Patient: sex M, age 77
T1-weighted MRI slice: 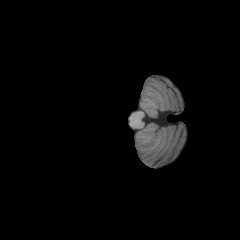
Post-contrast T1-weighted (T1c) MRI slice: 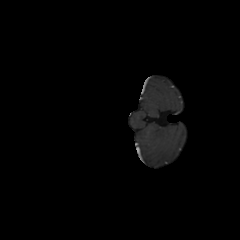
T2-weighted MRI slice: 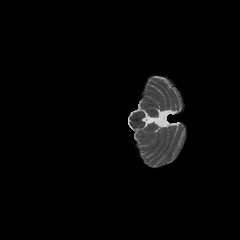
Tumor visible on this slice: no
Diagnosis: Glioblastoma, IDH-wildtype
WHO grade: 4